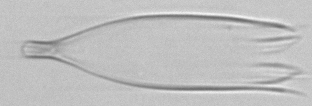
Label: Favella